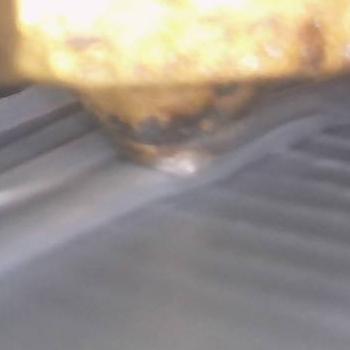
Flow rate: 252%